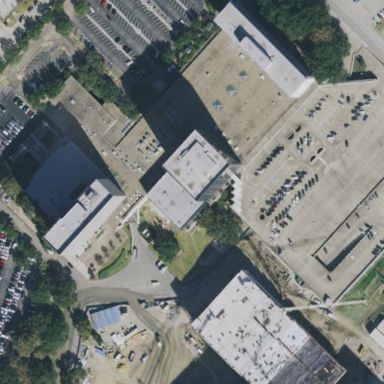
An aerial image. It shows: Police building.